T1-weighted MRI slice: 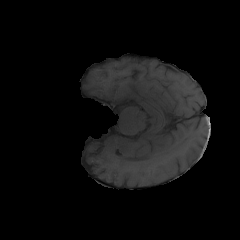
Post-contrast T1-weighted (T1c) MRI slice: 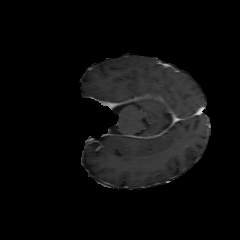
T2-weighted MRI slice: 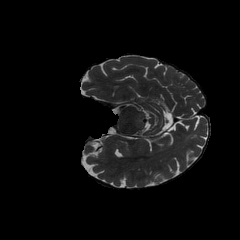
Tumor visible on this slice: no